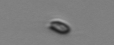
Label: nanoplankton_mix